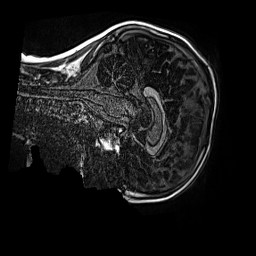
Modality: MP2RAGE
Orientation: sagittal
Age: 10
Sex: male
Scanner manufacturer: siemens
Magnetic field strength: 3 T
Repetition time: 4 s
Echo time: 0.00299 s